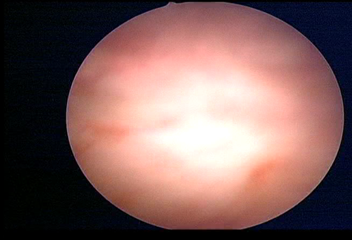
Modality: WLC
Class: Normal mucosa
Bladder cancer association: No